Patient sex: M
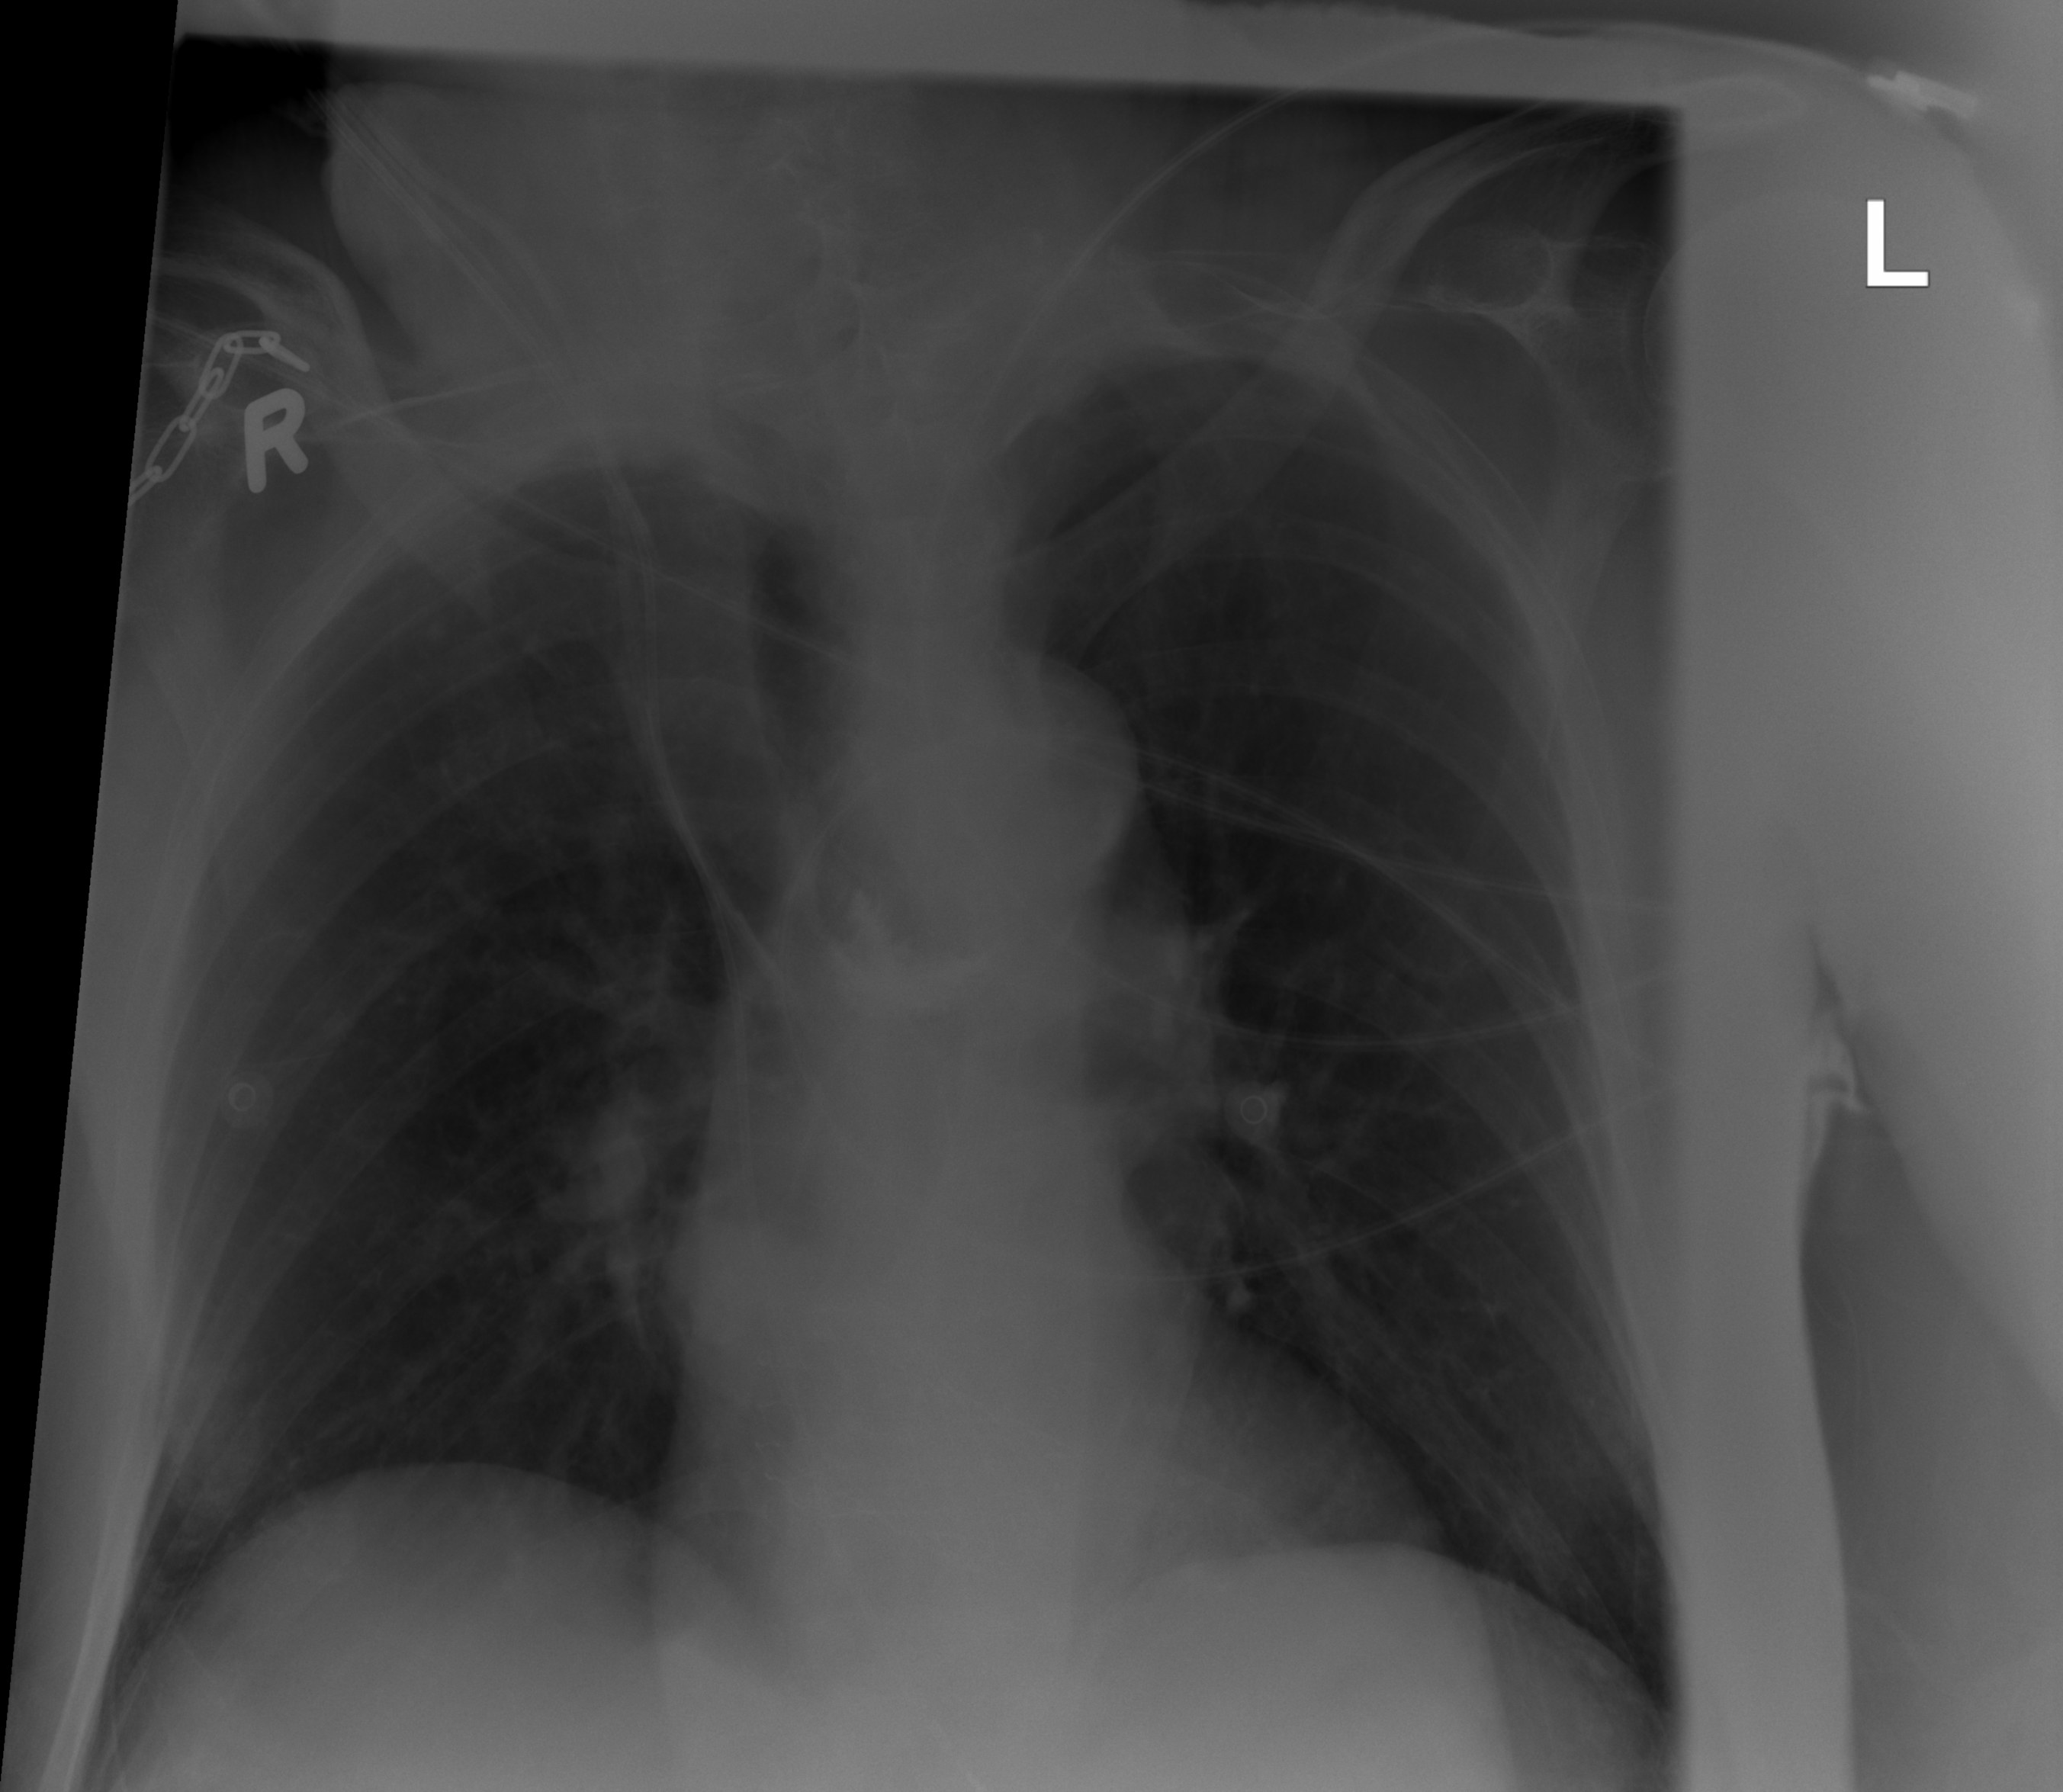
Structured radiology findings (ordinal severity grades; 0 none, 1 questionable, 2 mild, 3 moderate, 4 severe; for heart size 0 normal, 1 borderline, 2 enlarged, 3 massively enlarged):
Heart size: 0
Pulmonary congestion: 2
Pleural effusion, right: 0
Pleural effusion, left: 0
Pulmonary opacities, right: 0
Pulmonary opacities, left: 0
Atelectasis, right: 0
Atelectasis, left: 0